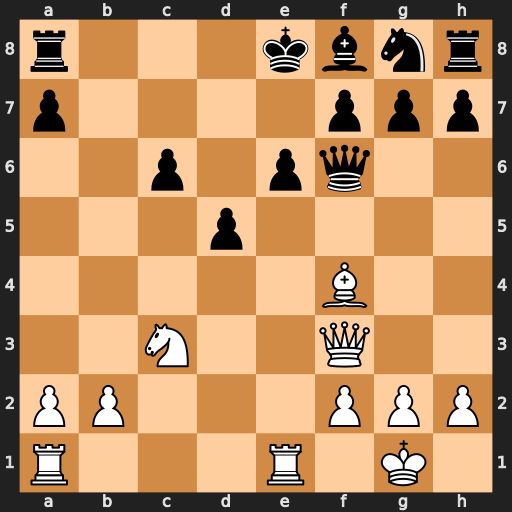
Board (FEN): r3kbnr/p4ppp/2p1pq2/3p4/5B2/2N2Q2/PP3PPP/R3R1K1
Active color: w
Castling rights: kq
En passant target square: -
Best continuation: Nxd5 cxd5 Qxd5